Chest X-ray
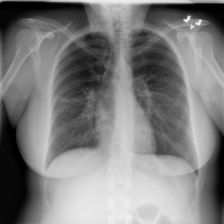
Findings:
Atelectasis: negative
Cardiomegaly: negative
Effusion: negative
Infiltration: negative
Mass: negative
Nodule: negative
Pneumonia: negative
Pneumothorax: negative
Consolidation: negative
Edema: negative
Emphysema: negative
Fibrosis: positive
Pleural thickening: negative
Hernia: negative